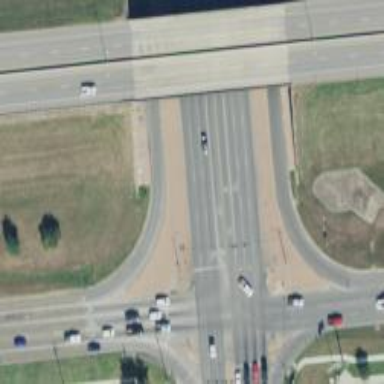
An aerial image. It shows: Asphalt road that is secondary link leading to turnaround junction.